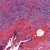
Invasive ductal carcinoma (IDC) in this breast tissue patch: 0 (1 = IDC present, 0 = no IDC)